Question: I am trying to developing an android app for blackberry Playbook. For this i have installed all the necessary tools for blackberry development in android.For month ago i run some android apps on BB playbook. for this a debug token is needed which expired in a month. then today i develop a new debug token and run my new android app on BB Playbook but its not running and gives lots of errors and a red cross on the project folder i don't know why its happening.

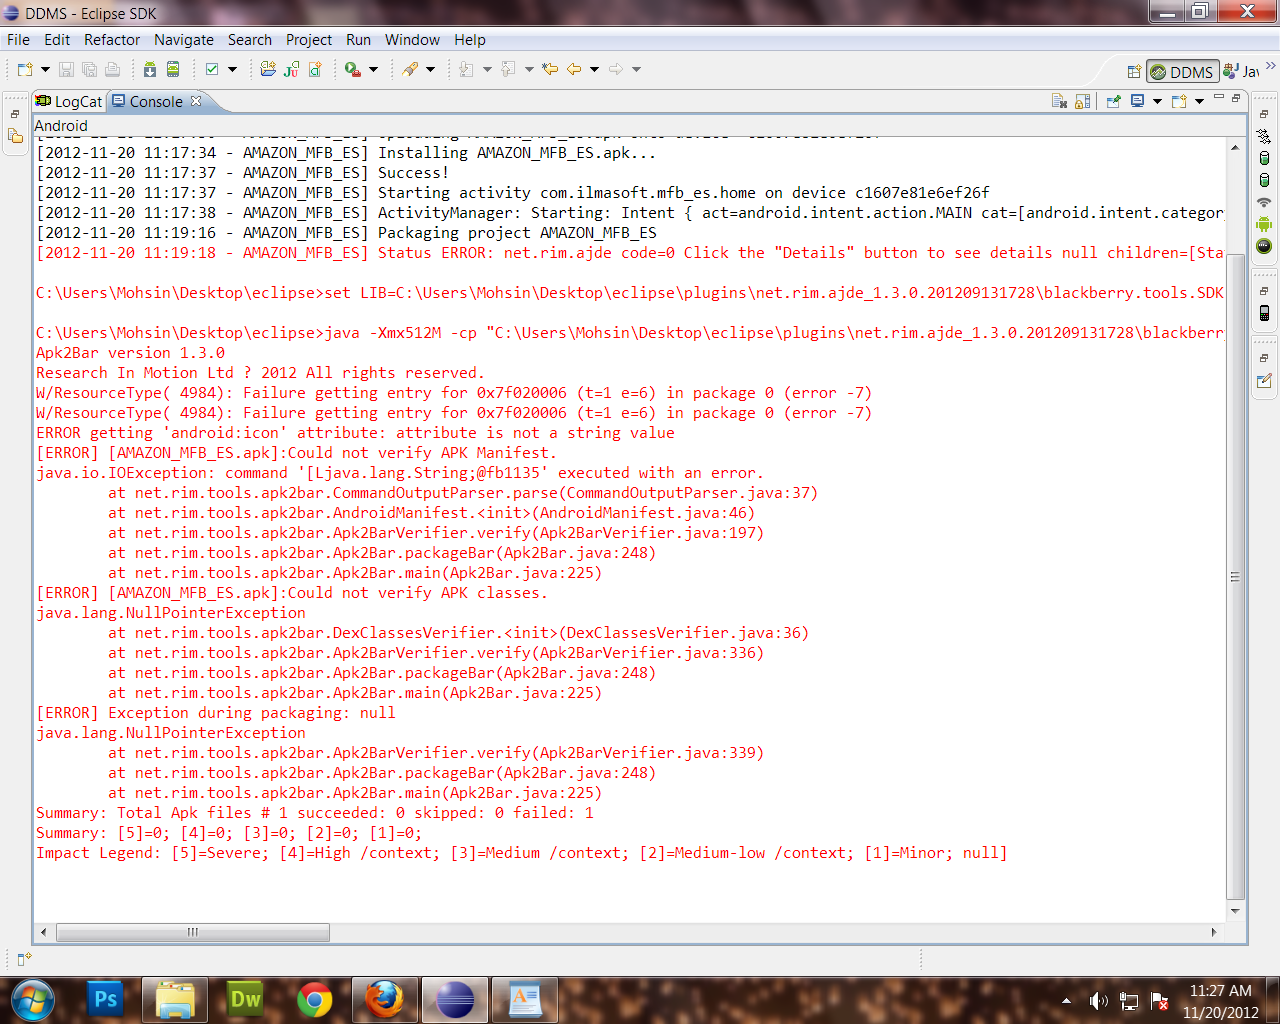
Answer: the timing of this issue coincides with the r21 release of the Android SDK which is not currently supported by the 1.3 beta release of the BlackBerry plug-in for ADT. For the time being, you can downgrade to r20 or wait for the next beta update of the plug-in (v1.4) at the end of the month.